Aerial crown-view tile of a tropical tree (Barro Colorado Island, Panama), acquired 20250715:
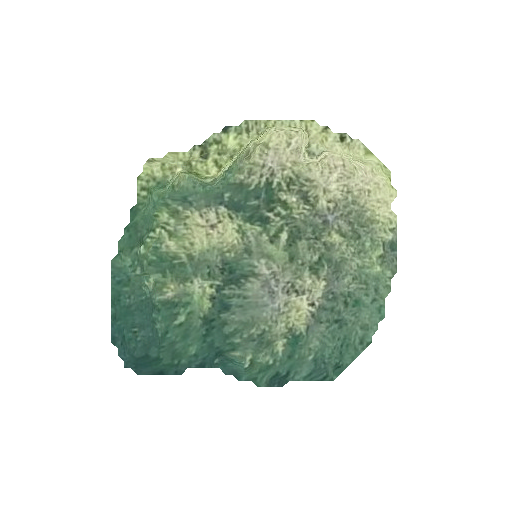
Species: Quararibea asterolepis
GBIF accepted scientific name: Quararibea asterolepis
Crown area: 92.107 m²